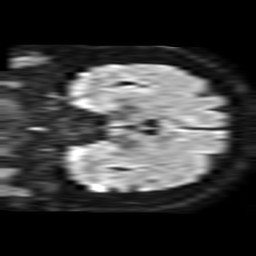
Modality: TRACE
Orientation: coronal
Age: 47
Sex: male
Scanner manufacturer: philips
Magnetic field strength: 1.5 T
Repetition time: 3.395 s
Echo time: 0.06922 s